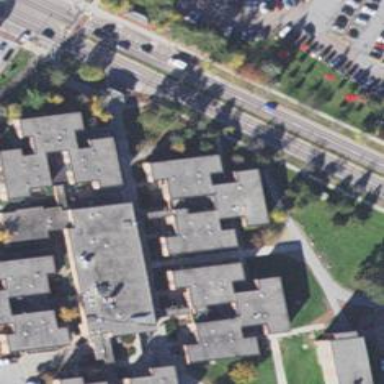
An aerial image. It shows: Dormitory building.